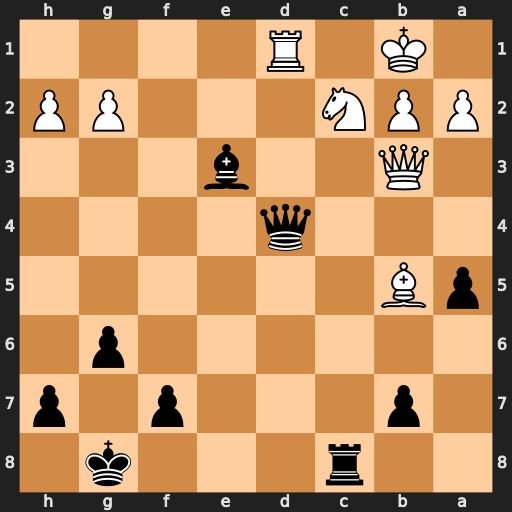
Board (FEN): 2r3k1/1p3p1p/6p1/pB6/3q4/1Q2b3/PPN3PP/1K1R4
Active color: b
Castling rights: -
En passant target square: -
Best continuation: Qxd1#